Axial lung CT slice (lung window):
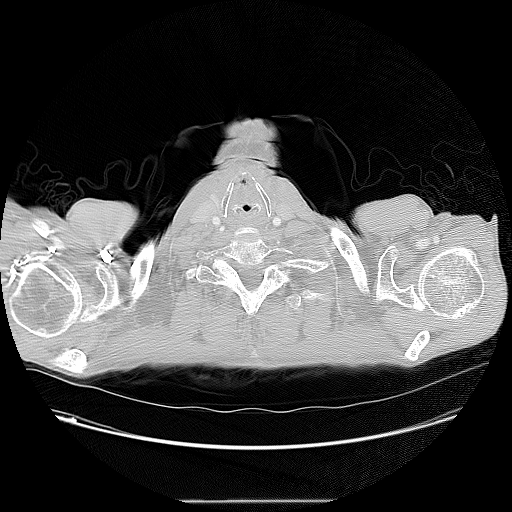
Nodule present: no